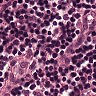
Metastatic tissue present: no